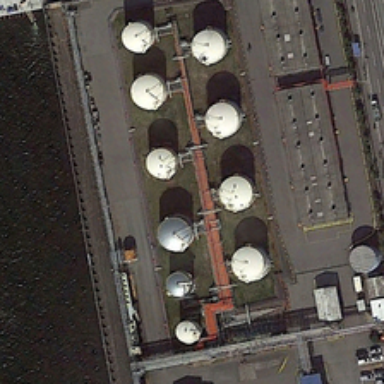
10 oil storage tanks are there .